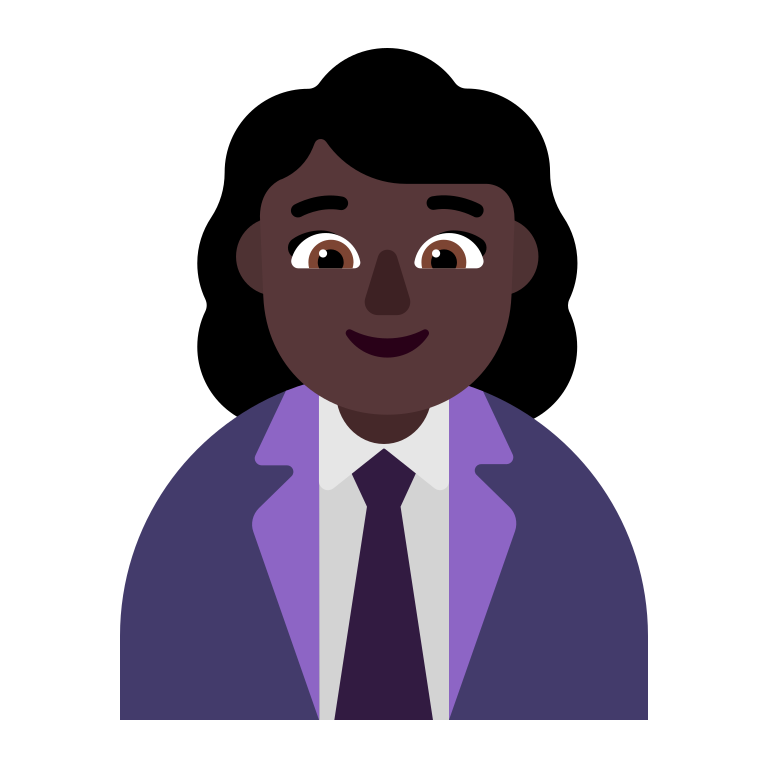
woman office worker flat dark